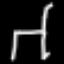
Label: chair